Question: I'm new to Android programming, and I'm trying to create a simple layout that has three items side by side.
I'm using a GridLayout to try to accomplish this. I created a GridLayout with three columns. Then I added three NumberPickers to it. When I did this, the 'columnCount' went up to '4'. When I tried to change it back to 3, I got the error
'Exception raised during rendering: column indices (start + span) mustn't exceed the column count.'
This is strange. Why are the column indices exceeding the column count? Also, why do the columns end before they touch the right side of the screen?

'''
<?xml version="1.0" encoding="utf-8"?>
<GridLayout xmlns:android="http://schemas.android.com/apk/res/android"
android:id="@+id/GridLayout1"
android:layout_width="wrap_content"
android:layout_height="wrap_content"
android:columnCount="2"
android:orientation="horizontal" >
<NumberPicker
android:id="@+id/NumberPicker01"
android:layout_gravity="left"
android:gravity="center_vertical" />
<NumberPicker
android:id="@+id/NumberPicker02"
android:layout_column="0"
android:layout_gravity="fill_horizontal" />
<NumberPicker
android:id="@+id/NumberPicker03"
android:layout_column="0" />
<Space
android:layout_column="1"
android:layout_gravity="fill_vertical"
android:layout_row="3" />
</GridLayout>
'''
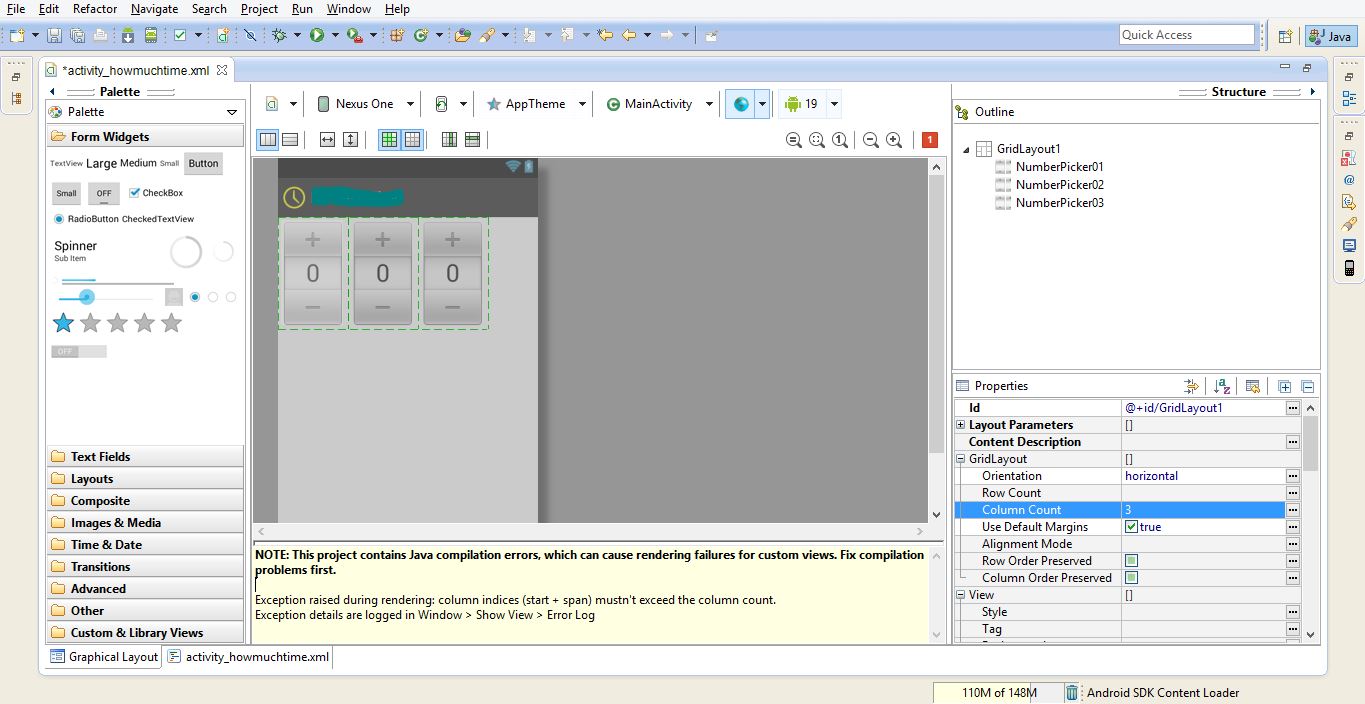
Answer: When I used your layout xml it placed three number below each other i.e. three rows. Picker 1 goes into row 0 and column 0. For Picker 2 and 3 you specify column 0 so they both go into a new row. In addition you have fill horizontal which would push any content to the right off the screen. Why do you have the space there? Finally you have the columnCount at 2. The column count should be three.
'''
<GridLayout xmlns:android="http://schemas.android.com/apk/res/android"
android:id="@+id/GridLayout1"
android:layout_width="match_parent"
android:layout_height="wrap_content"
android:columnCount="3"
android:orientation="horizontal" >
<NumberPicker
android:id="@+id/NumberPicker01"
android:layout_column="0" />
<NumberPicker
android:id="@+id/NumberPicker02"
android:layout_column="1"/>
<NumberPicker
android:id="@+id/NumberPicker03"
android:layout_column="2" />
</GridLayout>
'''
The result looks like this:

You can add space between the number pickers by adding margins.